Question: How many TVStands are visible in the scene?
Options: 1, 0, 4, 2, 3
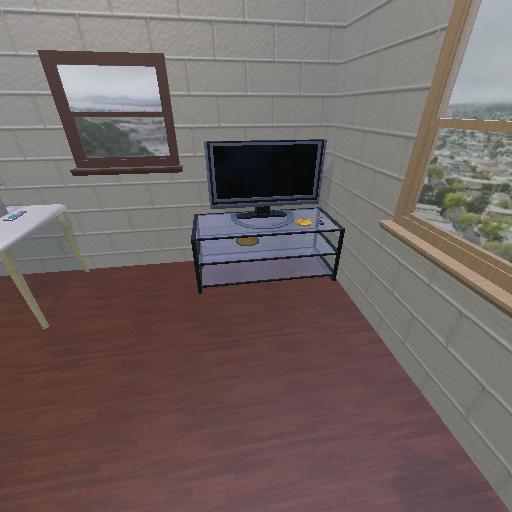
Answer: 1